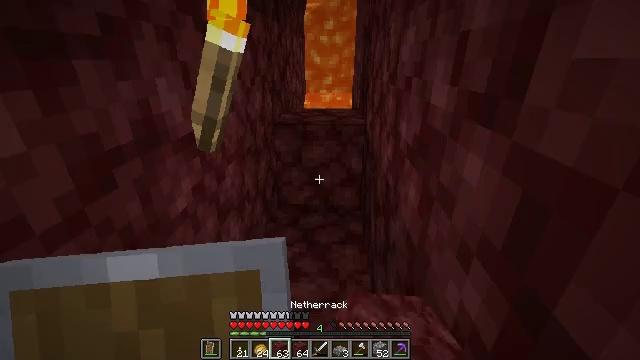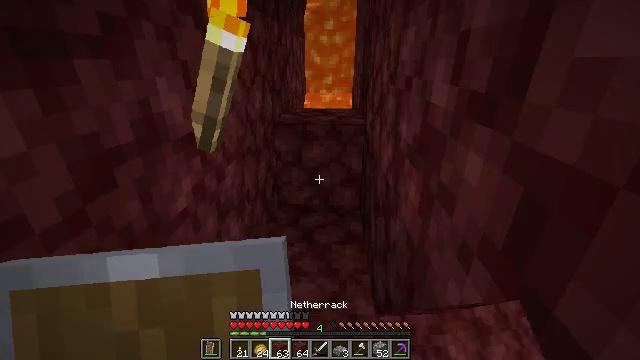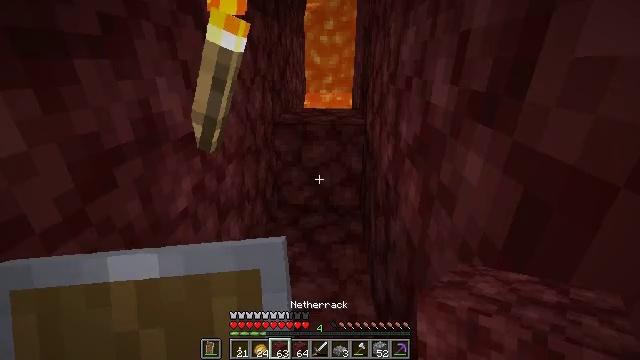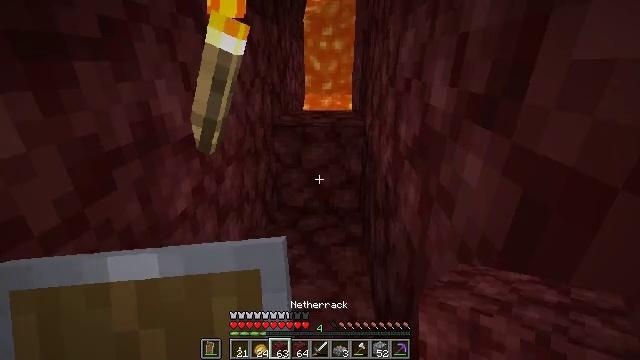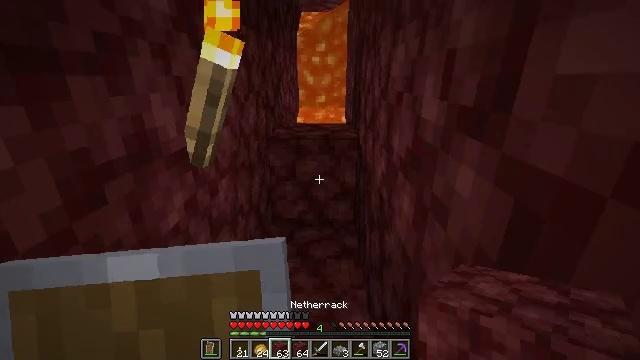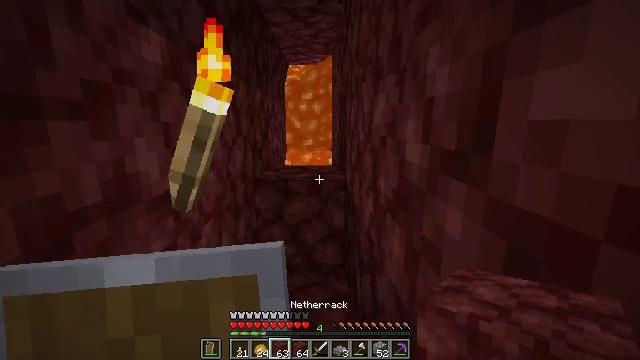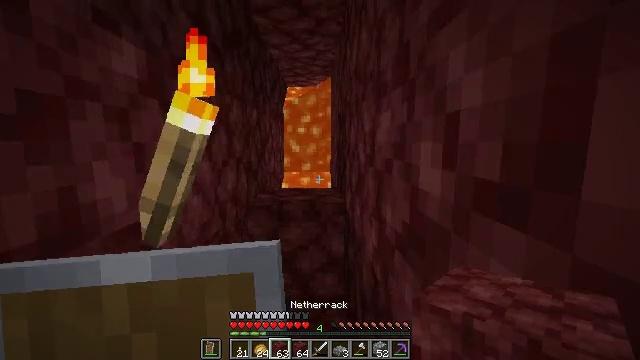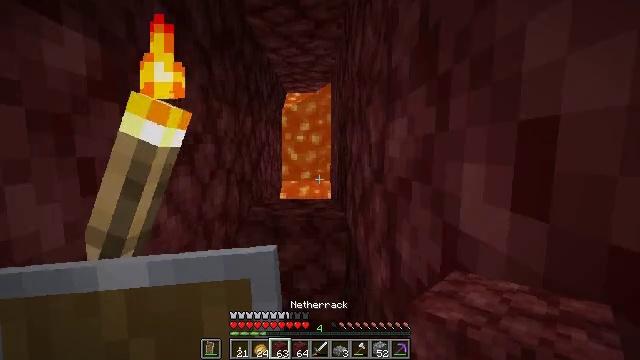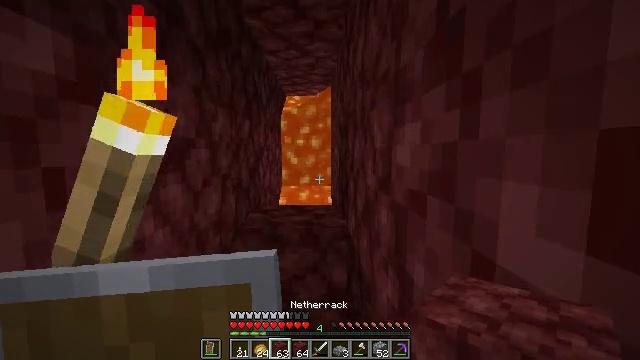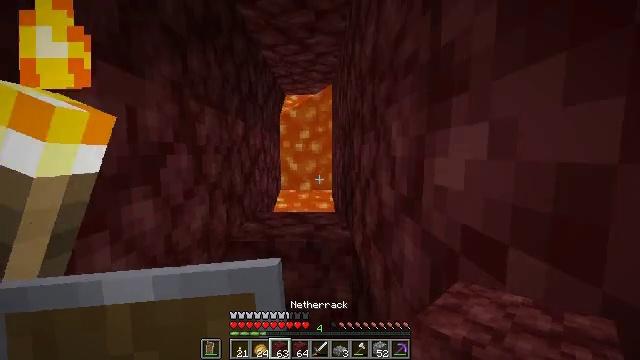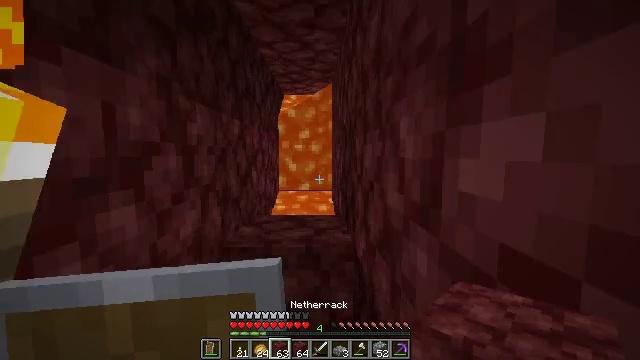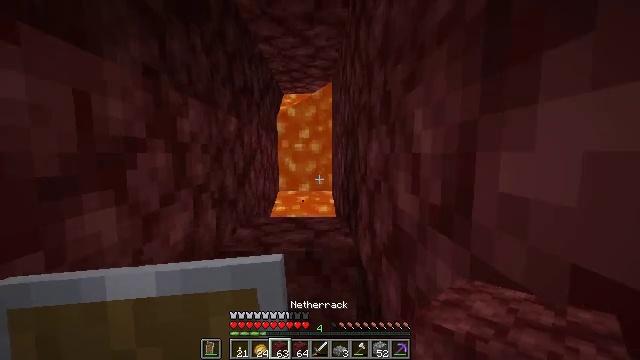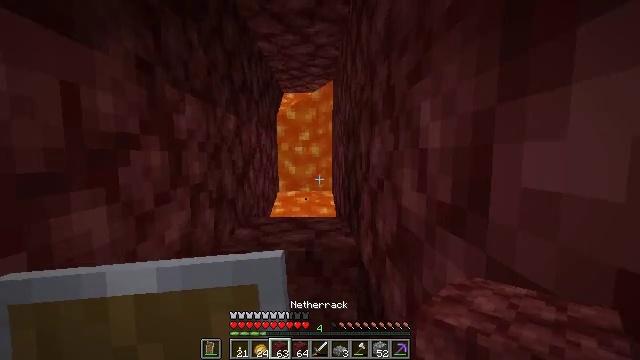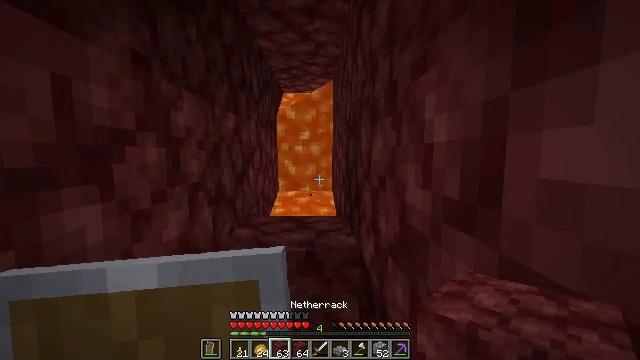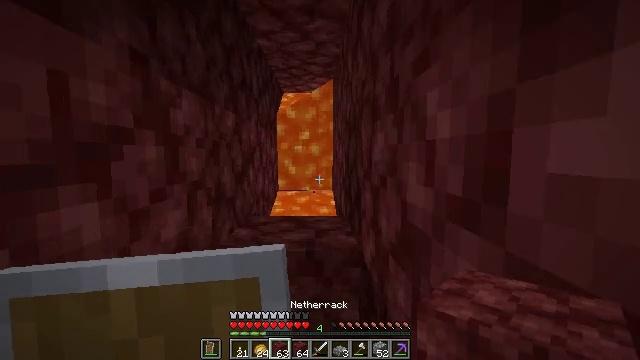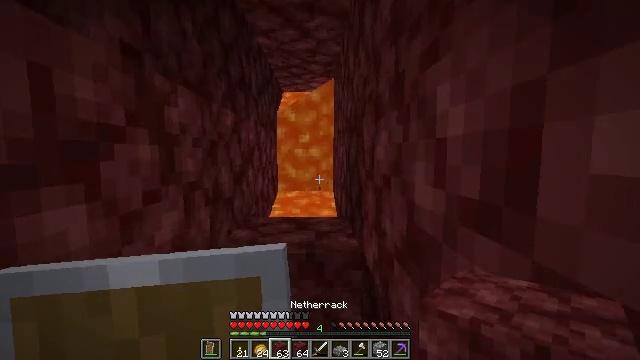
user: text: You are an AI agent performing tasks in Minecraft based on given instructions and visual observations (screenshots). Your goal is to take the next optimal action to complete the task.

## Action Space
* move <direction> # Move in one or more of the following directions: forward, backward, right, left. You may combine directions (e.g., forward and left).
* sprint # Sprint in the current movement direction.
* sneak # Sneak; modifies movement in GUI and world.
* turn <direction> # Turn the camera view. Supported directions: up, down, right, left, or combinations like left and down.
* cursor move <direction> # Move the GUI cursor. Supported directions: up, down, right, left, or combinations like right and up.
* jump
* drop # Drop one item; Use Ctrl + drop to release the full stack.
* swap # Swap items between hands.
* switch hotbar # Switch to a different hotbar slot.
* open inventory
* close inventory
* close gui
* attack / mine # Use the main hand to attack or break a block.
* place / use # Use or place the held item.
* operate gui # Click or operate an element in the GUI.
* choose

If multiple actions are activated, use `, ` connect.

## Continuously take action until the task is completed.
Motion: motion action
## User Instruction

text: Extract nether quartz by breaking the ore.
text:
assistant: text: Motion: no_op
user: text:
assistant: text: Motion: no_op
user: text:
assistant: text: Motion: no_op
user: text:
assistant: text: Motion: turn right and up
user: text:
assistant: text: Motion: move forward, turn right and up
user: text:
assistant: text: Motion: move forward, turn up
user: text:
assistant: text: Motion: move forward, turn up
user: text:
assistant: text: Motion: move forward
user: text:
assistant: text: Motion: move forward
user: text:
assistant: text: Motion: no_op
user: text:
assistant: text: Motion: no_op
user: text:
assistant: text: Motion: no_op
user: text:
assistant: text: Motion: no_op
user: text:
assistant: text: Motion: no_op
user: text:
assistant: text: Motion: move forward
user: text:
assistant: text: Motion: move forward
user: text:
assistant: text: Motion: move forward, turn down
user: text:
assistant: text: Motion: move forward, turn down
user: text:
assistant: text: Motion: move forward, turn down
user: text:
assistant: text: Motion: move forward, turn down
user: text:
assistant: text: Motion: move forward, turn down
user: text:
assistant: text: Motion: turn down
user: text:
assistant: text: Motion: turn down
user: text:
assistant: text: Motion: turn down
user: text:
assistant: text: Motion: no_op
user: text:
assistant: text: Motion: no_op
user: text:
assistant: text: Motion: no_op
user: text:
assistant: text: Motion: move back
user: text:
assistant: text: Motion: move back
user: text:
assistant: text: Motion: move back